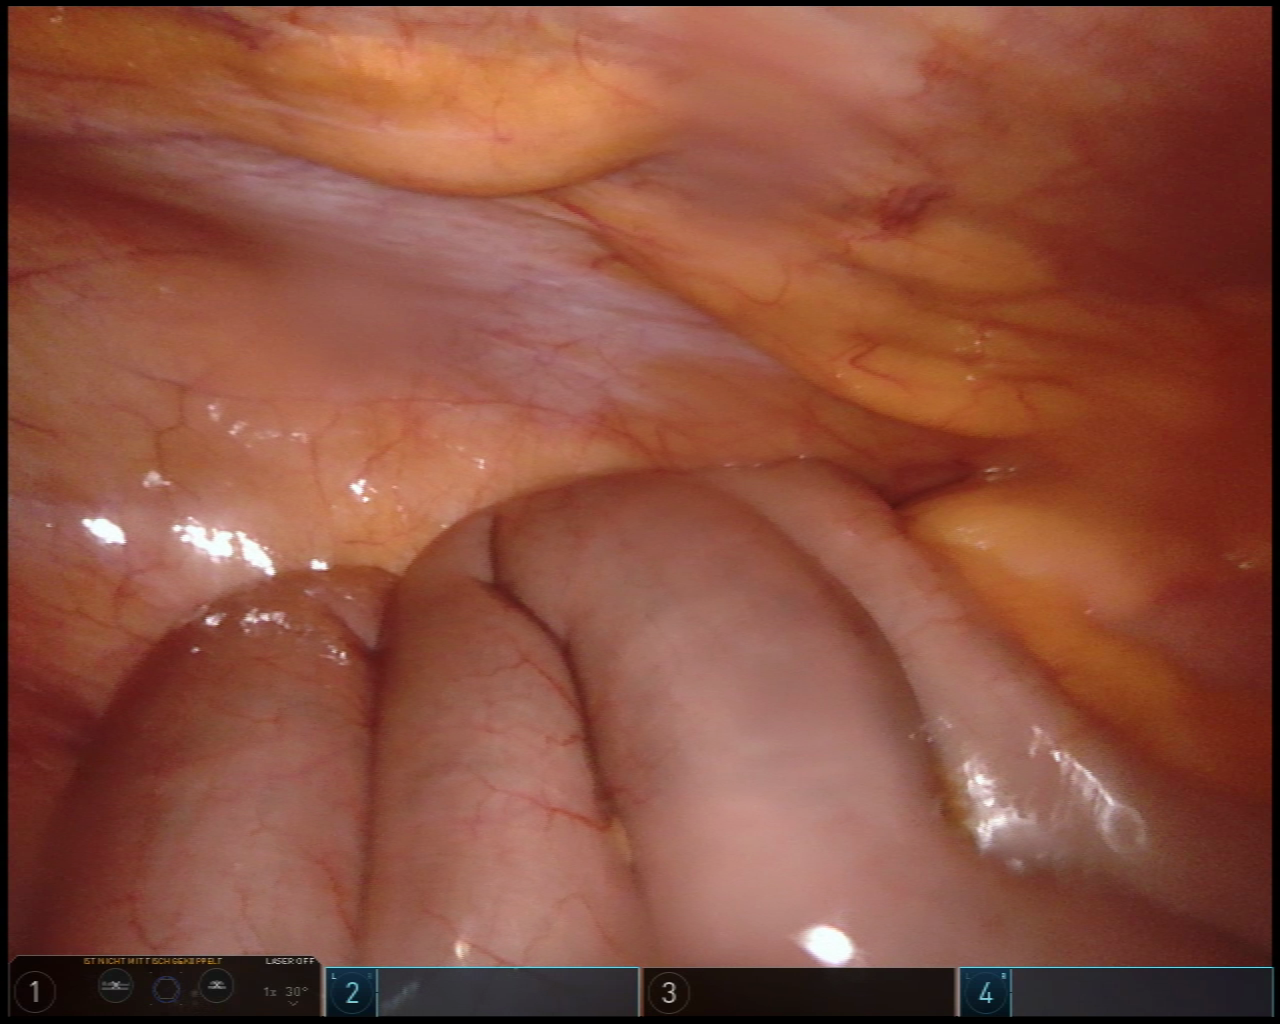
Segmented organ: small_intestine
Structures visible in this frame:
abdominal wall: yes
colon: no
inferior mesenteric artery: no
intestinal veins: no
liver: no
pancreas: no
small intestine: yes
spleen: no
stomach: no
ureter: no
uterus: no
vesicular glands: no